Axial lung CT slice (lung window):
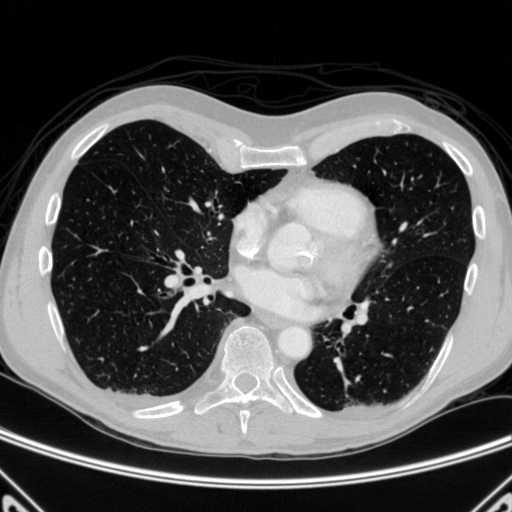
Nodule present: no